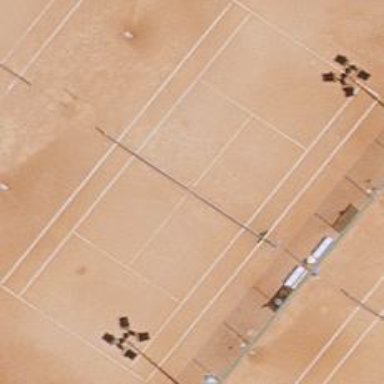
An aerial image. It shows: Tennis court on pitch.